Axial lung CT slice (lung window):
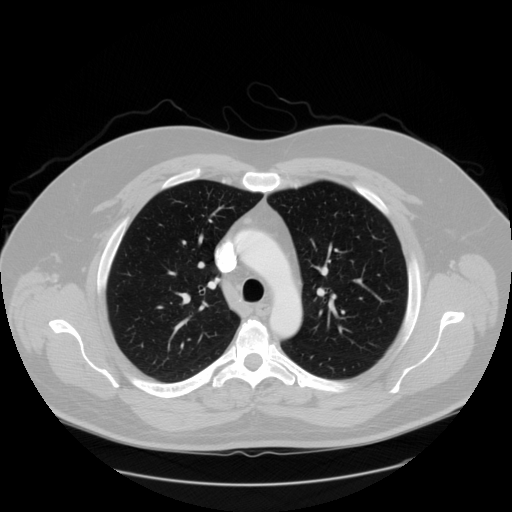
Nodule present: no